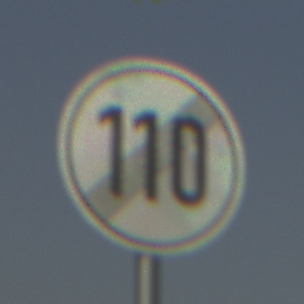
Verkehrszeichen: EndeGeschwindigkeit110
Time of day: MorningAfternoon
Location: Outdoor (Suburban)
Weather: Clear
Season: NotSpecified
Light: Natural